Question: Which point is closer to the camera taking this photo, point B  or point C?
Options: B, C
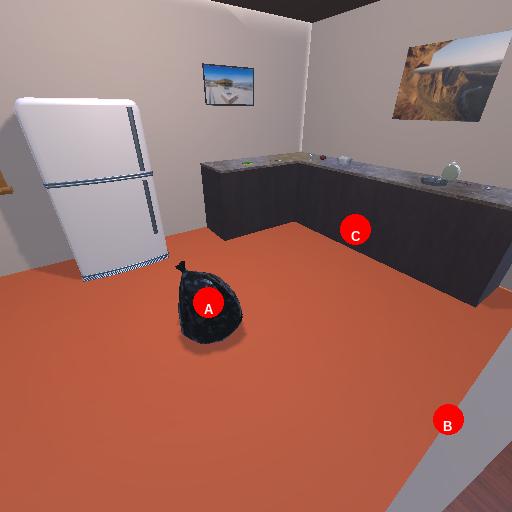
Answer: B